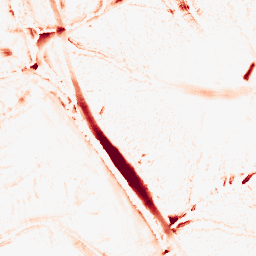
Category: morphological
Decomposition family: morphological
Decomposition parameters: operation: opening
size: 10
Upsampling method: regularized
Upsampling parameters: scale: 2
lambda_reg: 0.01
Upsampling scale: 2